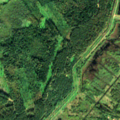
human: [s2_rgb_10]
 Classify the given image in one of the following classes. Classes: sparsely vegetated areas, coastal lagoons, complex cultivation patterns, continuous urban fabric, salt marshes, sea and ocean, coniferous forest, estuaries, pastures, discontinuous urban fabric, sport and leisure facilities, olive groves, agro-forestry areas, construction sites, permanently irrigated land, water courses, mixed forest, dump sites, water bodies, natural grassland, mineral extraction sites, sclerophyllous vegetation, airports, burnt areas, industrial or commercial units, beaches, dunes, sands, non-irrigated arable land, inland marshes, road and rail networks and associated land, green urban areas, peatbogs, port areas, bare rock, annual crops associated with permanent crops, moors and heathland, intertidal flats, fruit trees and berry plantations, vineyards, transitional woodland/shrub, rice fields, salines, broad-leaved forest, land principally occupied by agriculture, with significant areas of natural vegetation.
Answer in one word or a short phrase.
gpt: pastures, complex cultivation patterns, broad-leaved forest, coniferous forest, mixed forest, inland marshes, water bodies